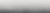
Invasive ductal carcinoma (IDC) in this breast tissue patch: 0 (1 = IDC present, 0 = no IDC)